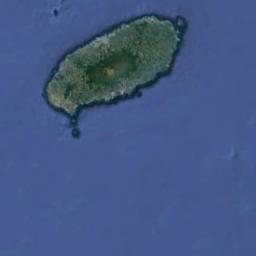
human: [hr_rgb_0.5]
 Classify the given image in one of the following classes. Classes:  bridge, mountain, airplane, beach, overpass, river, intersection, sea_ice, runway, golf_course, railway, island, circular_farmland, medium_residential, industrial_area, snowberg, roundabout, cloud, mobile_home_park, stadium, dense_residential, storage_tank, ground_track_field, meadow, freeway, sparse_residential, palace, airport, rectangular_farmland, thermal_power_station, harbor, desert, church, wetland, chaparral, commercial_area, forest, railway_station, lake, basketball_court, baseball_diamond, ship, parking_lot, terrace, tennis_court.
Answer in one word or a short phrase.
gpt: island